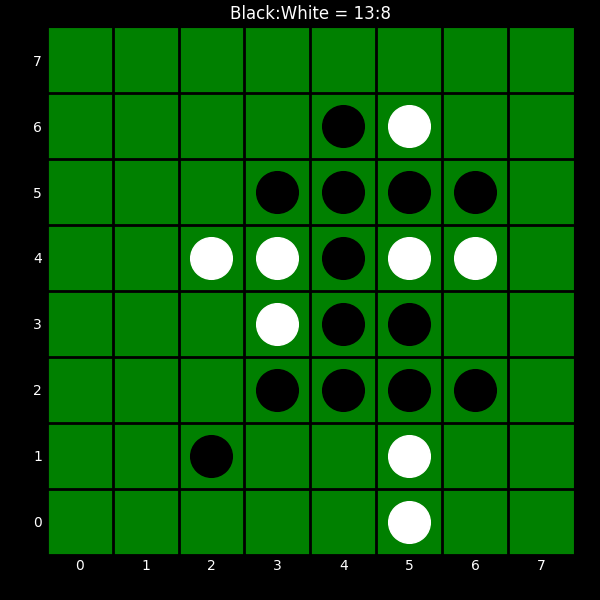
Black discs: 13
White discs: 8